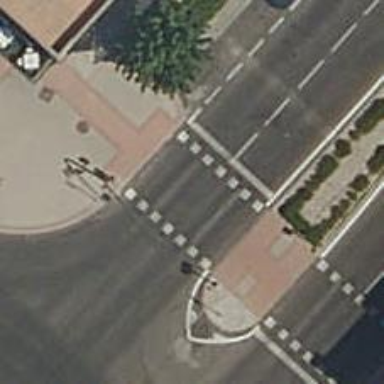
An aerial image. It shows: Footway crossing with traffic signals.